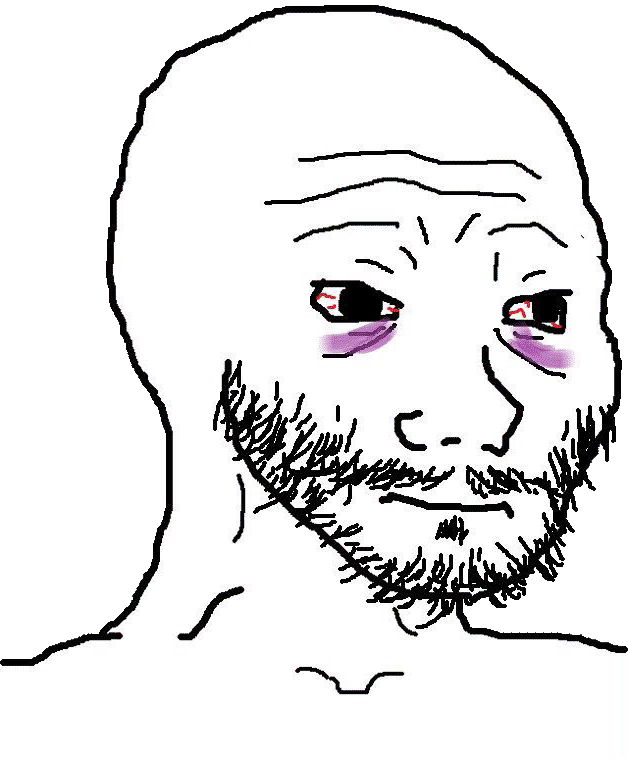
Label: 5_Doomer